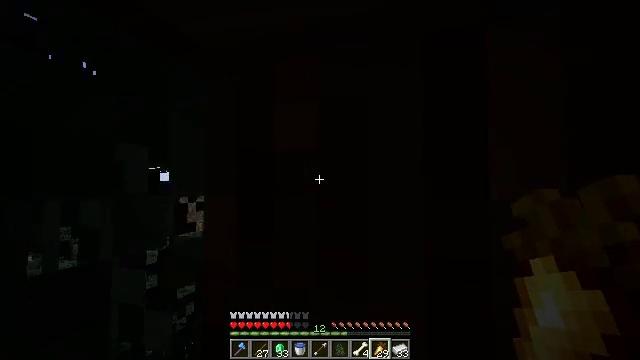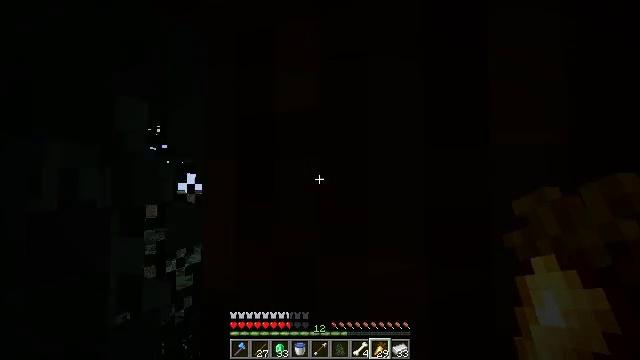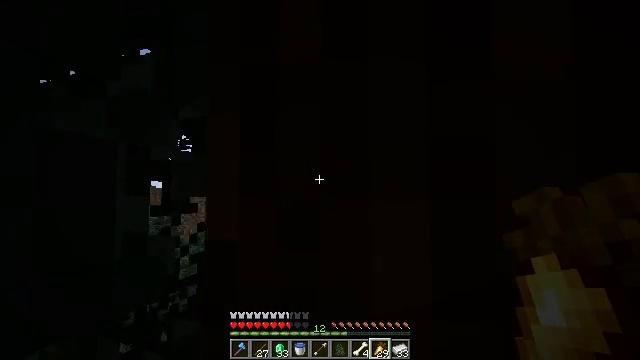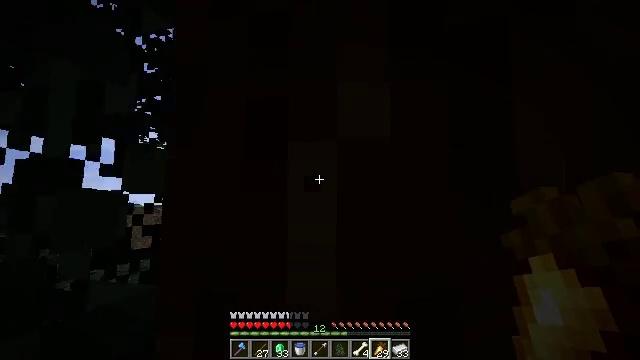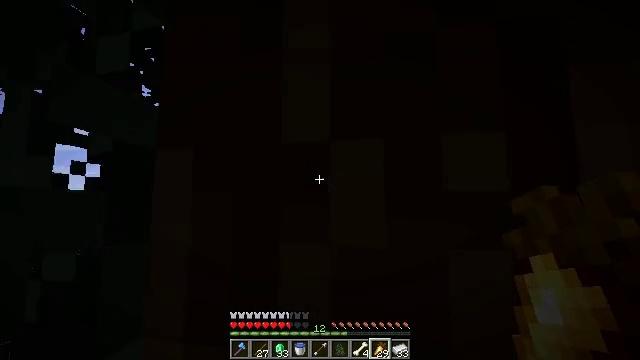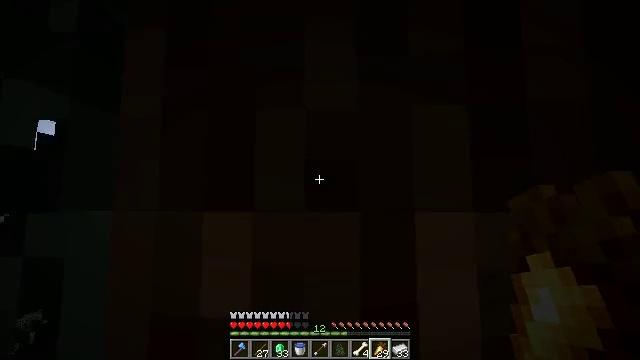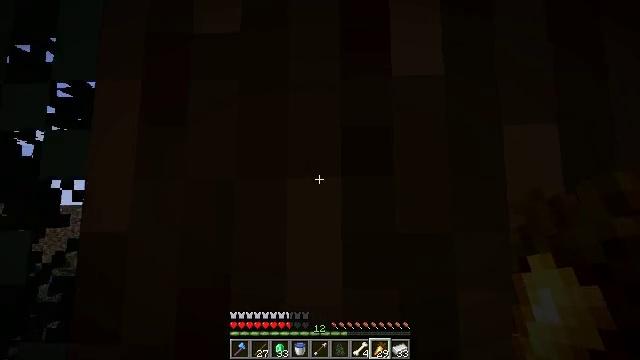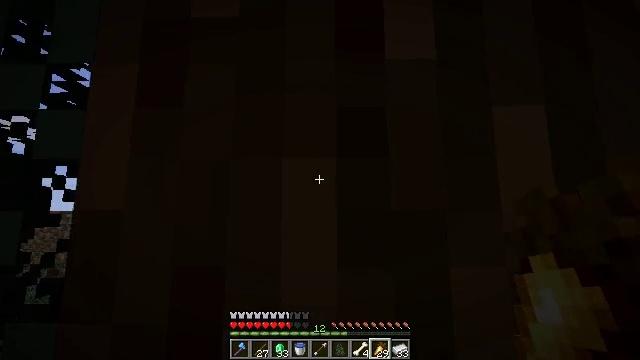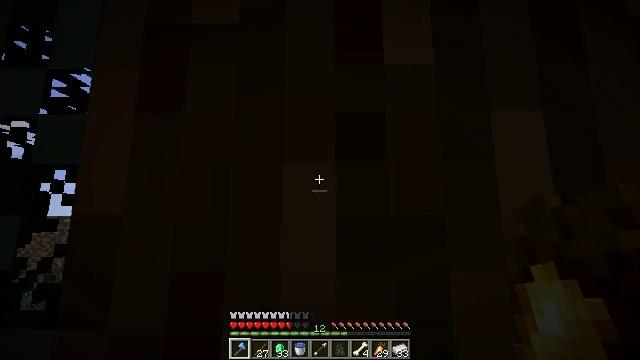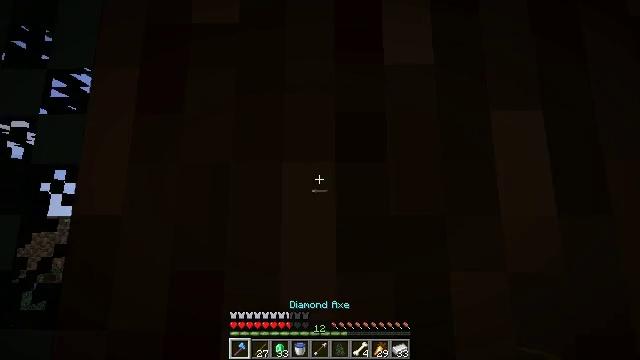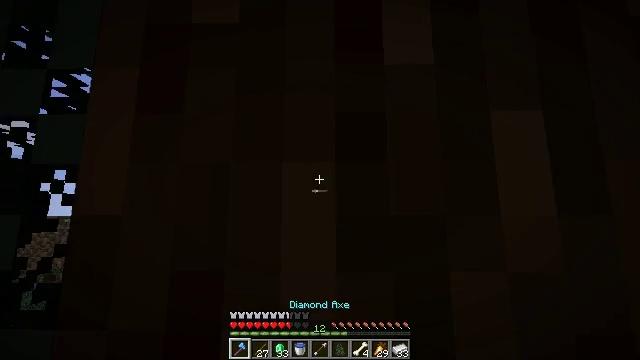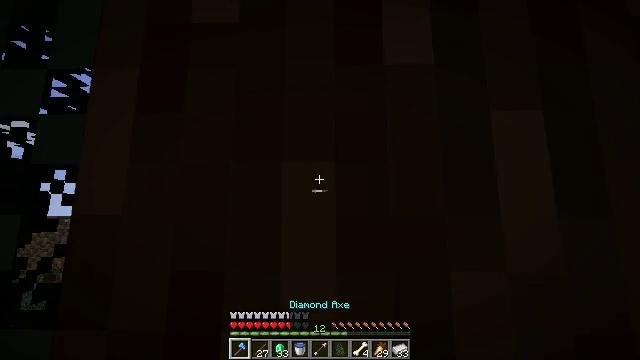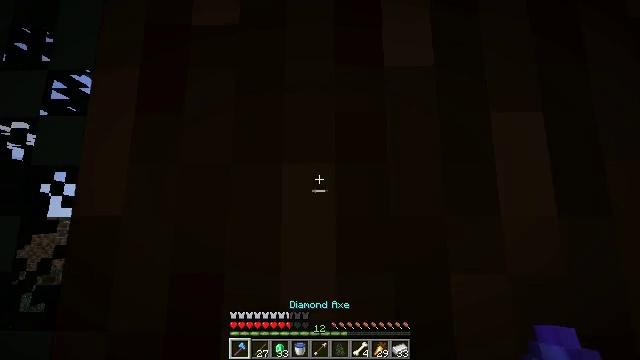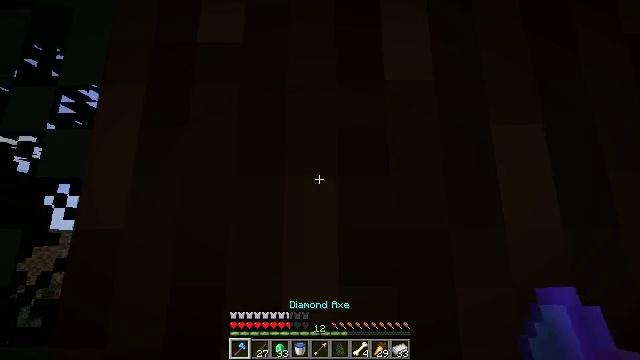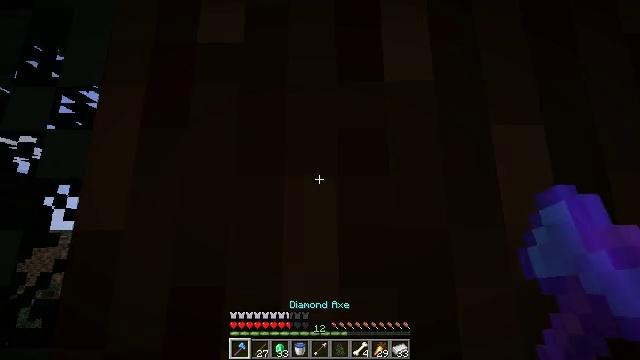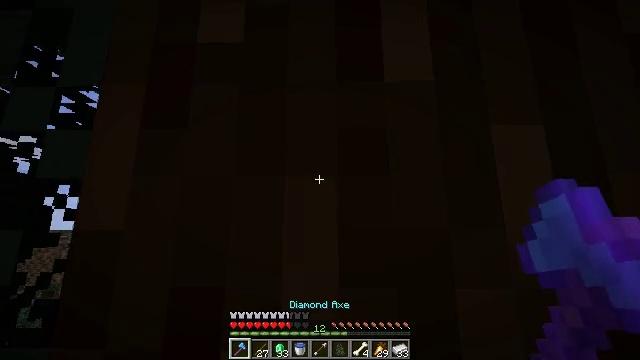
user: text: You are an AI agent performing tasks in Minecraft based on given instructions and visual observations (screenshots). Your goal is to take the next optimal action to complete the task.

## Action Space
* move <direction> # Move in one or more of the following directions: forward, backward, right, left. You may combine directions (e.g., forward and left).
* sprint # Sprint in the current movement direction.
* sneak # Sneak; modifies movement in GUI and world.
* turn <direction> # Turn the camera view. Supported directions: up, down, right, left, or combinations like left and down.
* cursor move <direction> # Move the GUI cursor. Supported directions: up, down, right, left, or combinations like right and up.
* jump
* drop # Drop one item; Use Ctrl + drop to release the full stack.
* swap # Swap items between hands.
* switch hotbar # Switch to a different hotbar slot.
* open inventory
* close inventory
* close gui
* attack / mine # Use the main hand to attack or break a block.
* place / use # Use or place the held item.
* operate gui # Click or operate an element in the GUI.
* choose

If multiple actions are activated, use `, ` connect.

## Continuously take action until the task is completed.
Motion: motion action
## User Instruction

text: Collect spruce log for building materials.
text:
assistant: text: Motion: move forward, sprint, jump
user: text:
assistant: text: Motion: move forward, sprint, jump
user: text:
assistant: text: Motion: move forward, turn right and up
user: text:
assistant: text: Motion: move forward, turn right
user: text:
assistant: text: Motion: turn right
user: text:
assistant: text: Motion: turn right and up
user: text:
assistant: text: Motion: turn right and up
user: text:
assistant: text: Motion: turn up, switch to hotbar 1
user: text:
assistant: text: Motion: switch to hotbar 1
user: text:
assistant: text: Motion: switch to hotbar 1
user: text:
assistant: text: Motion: no_op
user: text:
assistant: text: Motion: no_op
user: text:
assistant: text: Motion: turn up
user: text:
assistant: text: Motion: no_op
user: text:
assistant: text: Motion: no_op
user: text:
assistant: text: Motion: attack / mine
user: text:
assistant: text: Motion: turn up, attack / mine
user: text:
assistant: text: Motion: turn up, attack / mine
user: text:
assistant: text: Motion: turn up, attack / mine
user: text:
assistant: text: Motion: turn up, attack / mine
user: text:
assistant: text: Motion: turn up, attack / mine
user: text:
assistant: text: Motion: turn up, attack / mine
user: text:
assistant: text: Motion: attack / mine
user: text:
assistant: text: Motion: attack / mine
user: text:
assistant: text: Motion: attack / mine
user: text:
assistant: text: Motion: attack / mine
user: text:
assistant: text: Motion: turn right and up, attack / mine
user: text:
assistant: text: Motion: turn up, attack / mine
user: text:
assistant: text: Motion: attack / mine
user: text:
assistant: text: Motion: turn right and up, attack / mine